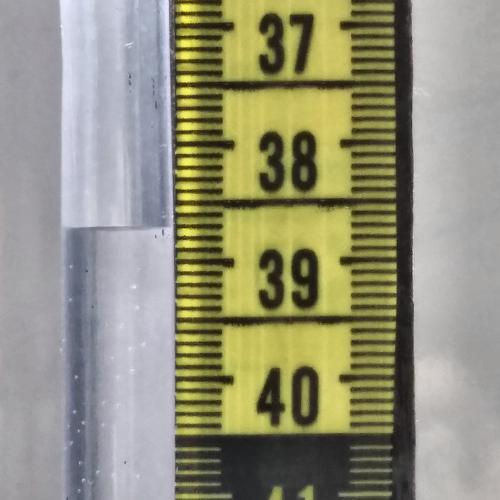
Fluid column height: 38.7 cm